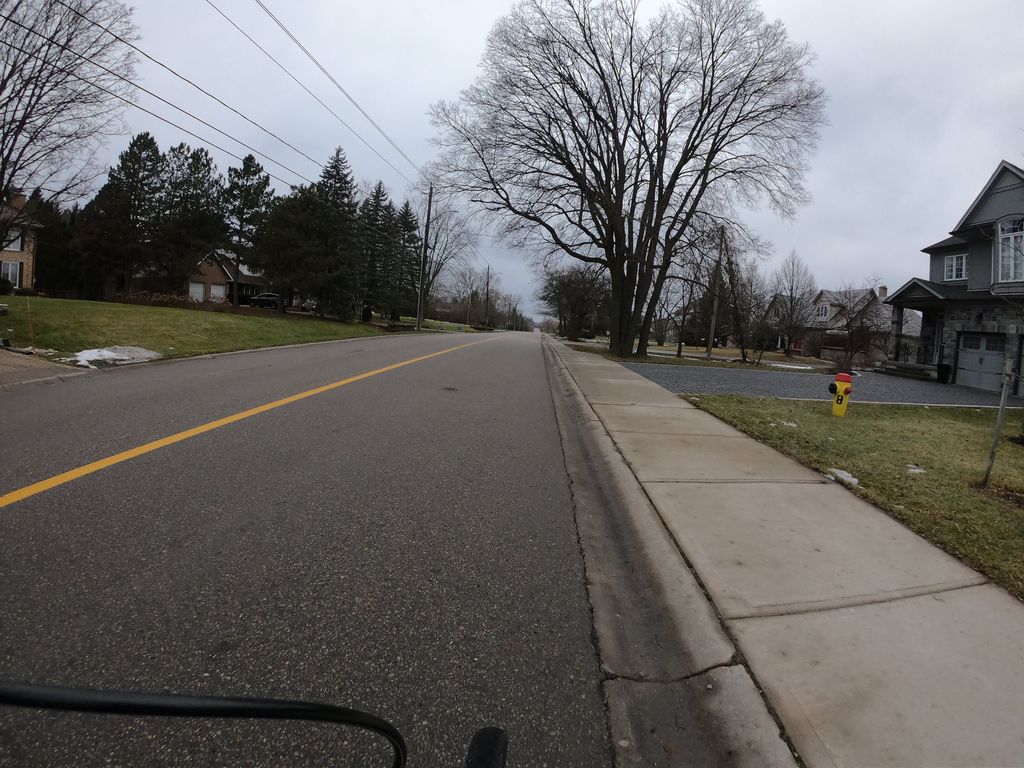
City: kitchener-waterloo